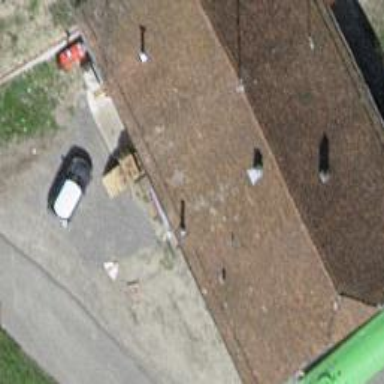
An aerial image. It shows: Brewery building.